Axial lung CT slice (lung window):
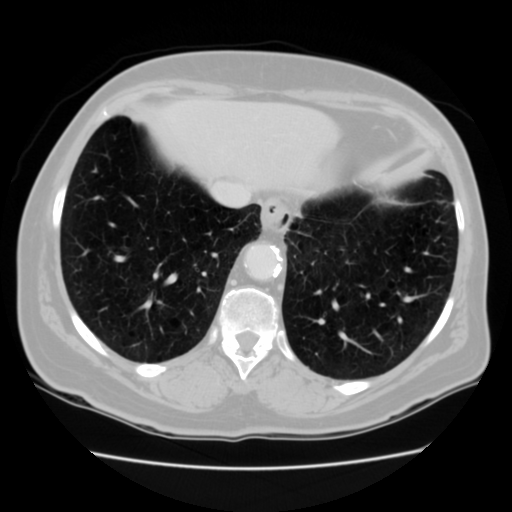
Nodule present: no